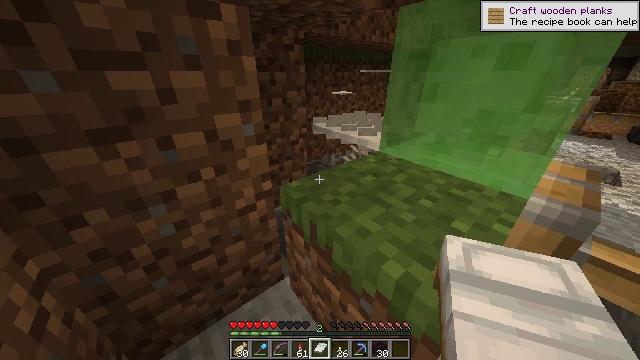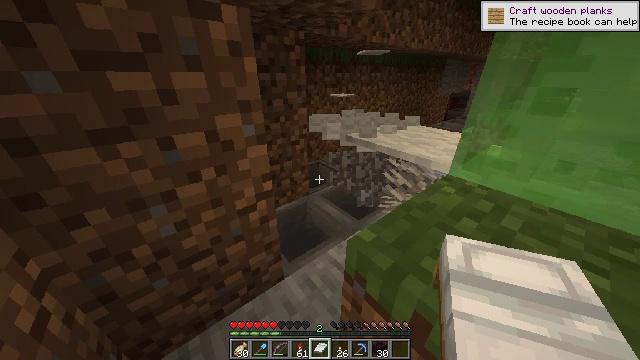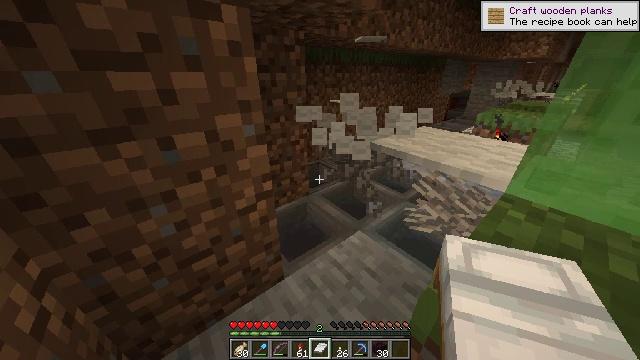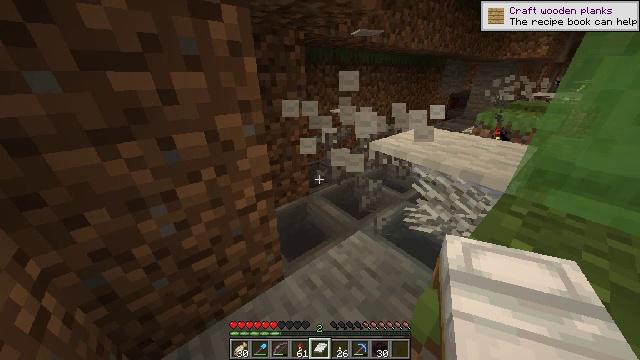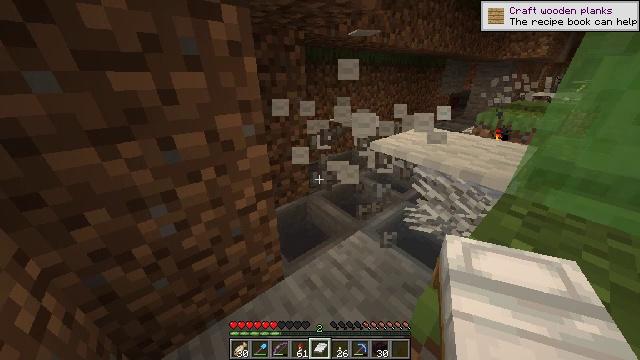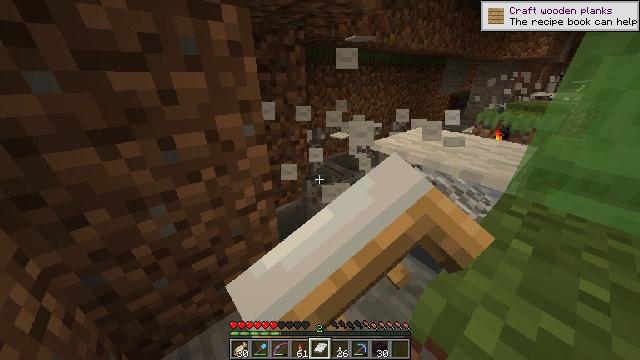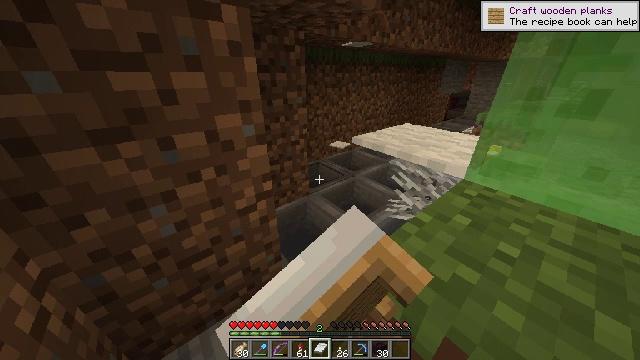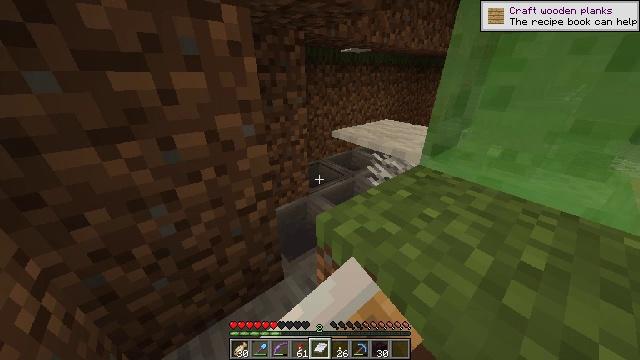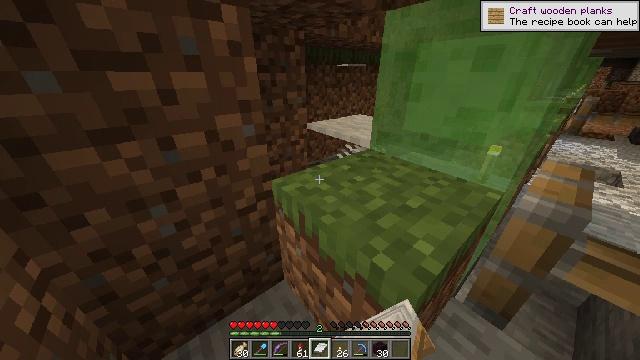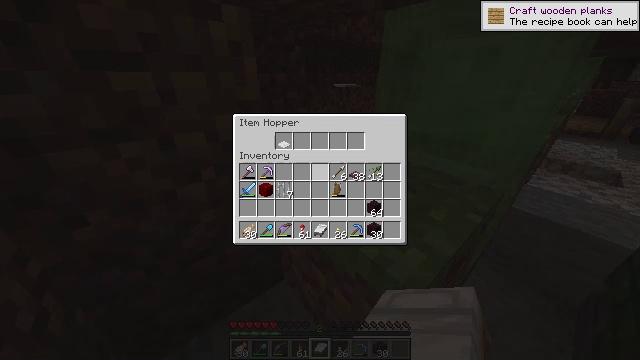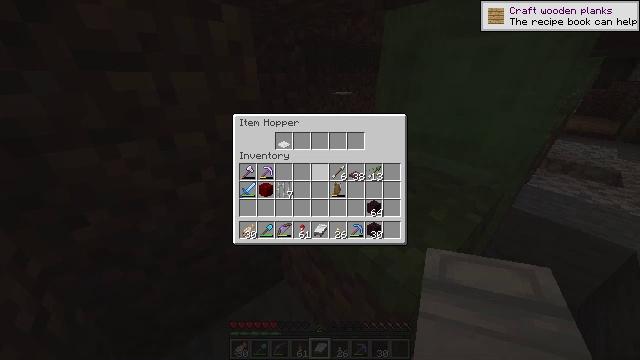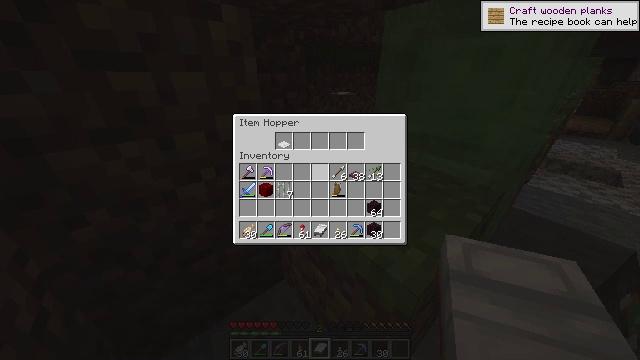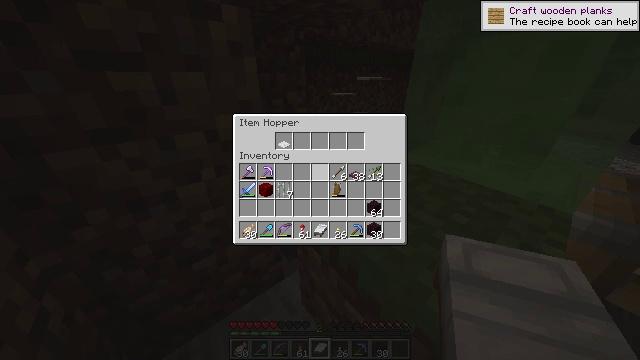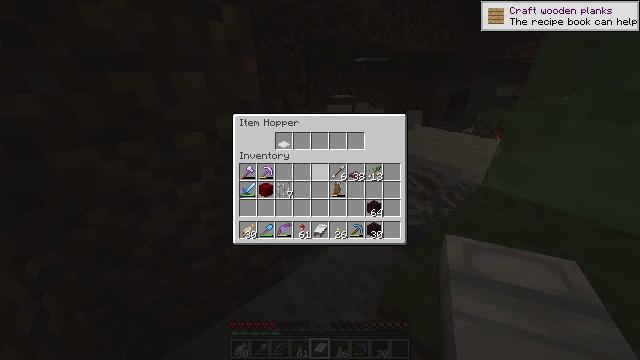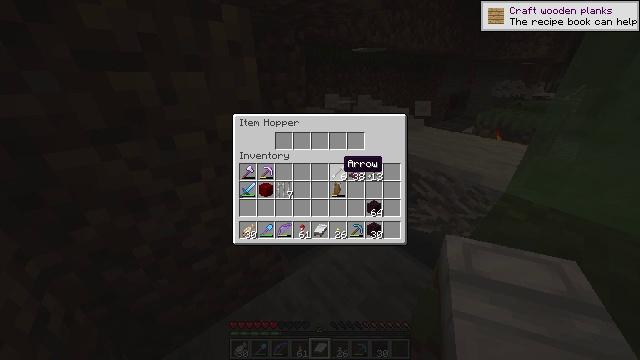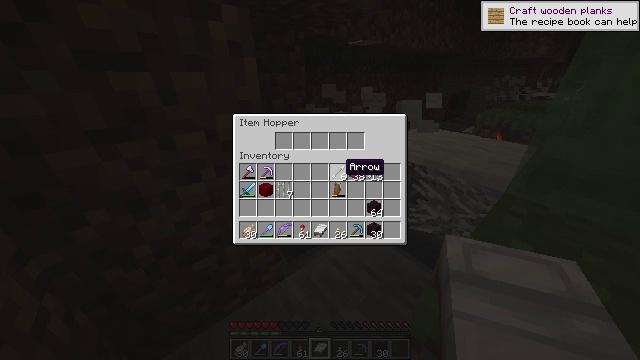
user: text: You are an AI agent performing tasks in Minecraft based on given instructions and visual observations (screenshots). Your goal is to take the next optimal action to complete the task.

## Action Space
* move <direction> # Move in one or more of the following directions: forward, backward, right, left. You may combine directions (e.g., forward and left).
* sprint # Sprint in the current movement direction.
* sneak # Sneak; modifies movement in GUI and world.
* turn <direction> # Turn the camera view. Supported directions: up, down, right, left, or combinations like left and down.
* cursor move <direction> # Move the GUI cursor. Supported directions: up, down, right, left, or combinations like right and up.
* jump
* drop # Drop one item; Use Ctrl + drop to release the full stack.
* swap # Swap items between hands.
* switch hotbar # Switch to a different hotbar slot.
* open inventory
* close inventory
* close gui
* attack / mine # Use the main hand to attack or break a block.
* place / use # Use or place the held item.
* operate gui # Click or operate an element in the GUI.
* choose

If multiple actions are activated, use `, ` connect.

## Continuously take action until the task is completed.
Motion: motion action
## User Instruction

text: Smelt netherrack to create nether bricks.
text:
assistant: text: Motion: no_op
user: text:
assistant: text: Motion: no_op
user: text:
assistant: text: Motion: no_op
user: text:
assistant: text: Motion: use / place
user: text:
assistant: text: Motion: use / place
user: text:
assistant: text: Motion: no_op
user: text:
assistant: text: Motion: no_op
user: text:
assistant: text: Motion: no_op
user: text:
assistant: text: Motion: open gui
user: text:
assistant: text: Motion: no_op
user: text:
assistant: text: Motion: no_op
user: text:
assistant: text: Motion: cursor move up
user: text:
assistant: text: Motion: no_op
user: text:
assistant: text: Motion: cursor move right
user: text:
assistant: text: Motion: no_op
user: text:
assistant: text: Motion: no_op
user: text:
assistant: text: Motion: turn left, close gui
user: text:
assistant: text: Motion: turn left
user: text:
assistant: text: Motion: turn left
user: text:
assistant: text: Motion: turn left
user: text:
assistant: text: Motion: turn left
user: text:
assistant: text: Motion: turn left
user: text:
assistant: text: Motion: turn left
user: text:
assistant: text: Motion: no_op
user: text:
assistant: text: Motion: move forward
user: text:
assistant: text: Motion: move forward
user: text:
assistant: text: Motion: move forward
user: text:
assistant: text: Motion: move forward
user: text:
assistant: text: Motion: move forward and move left
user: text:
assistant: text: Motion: move forward and move left, turn right and up